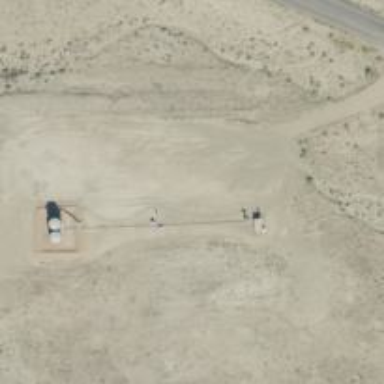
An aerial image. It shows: Petroleum well.